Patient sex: M
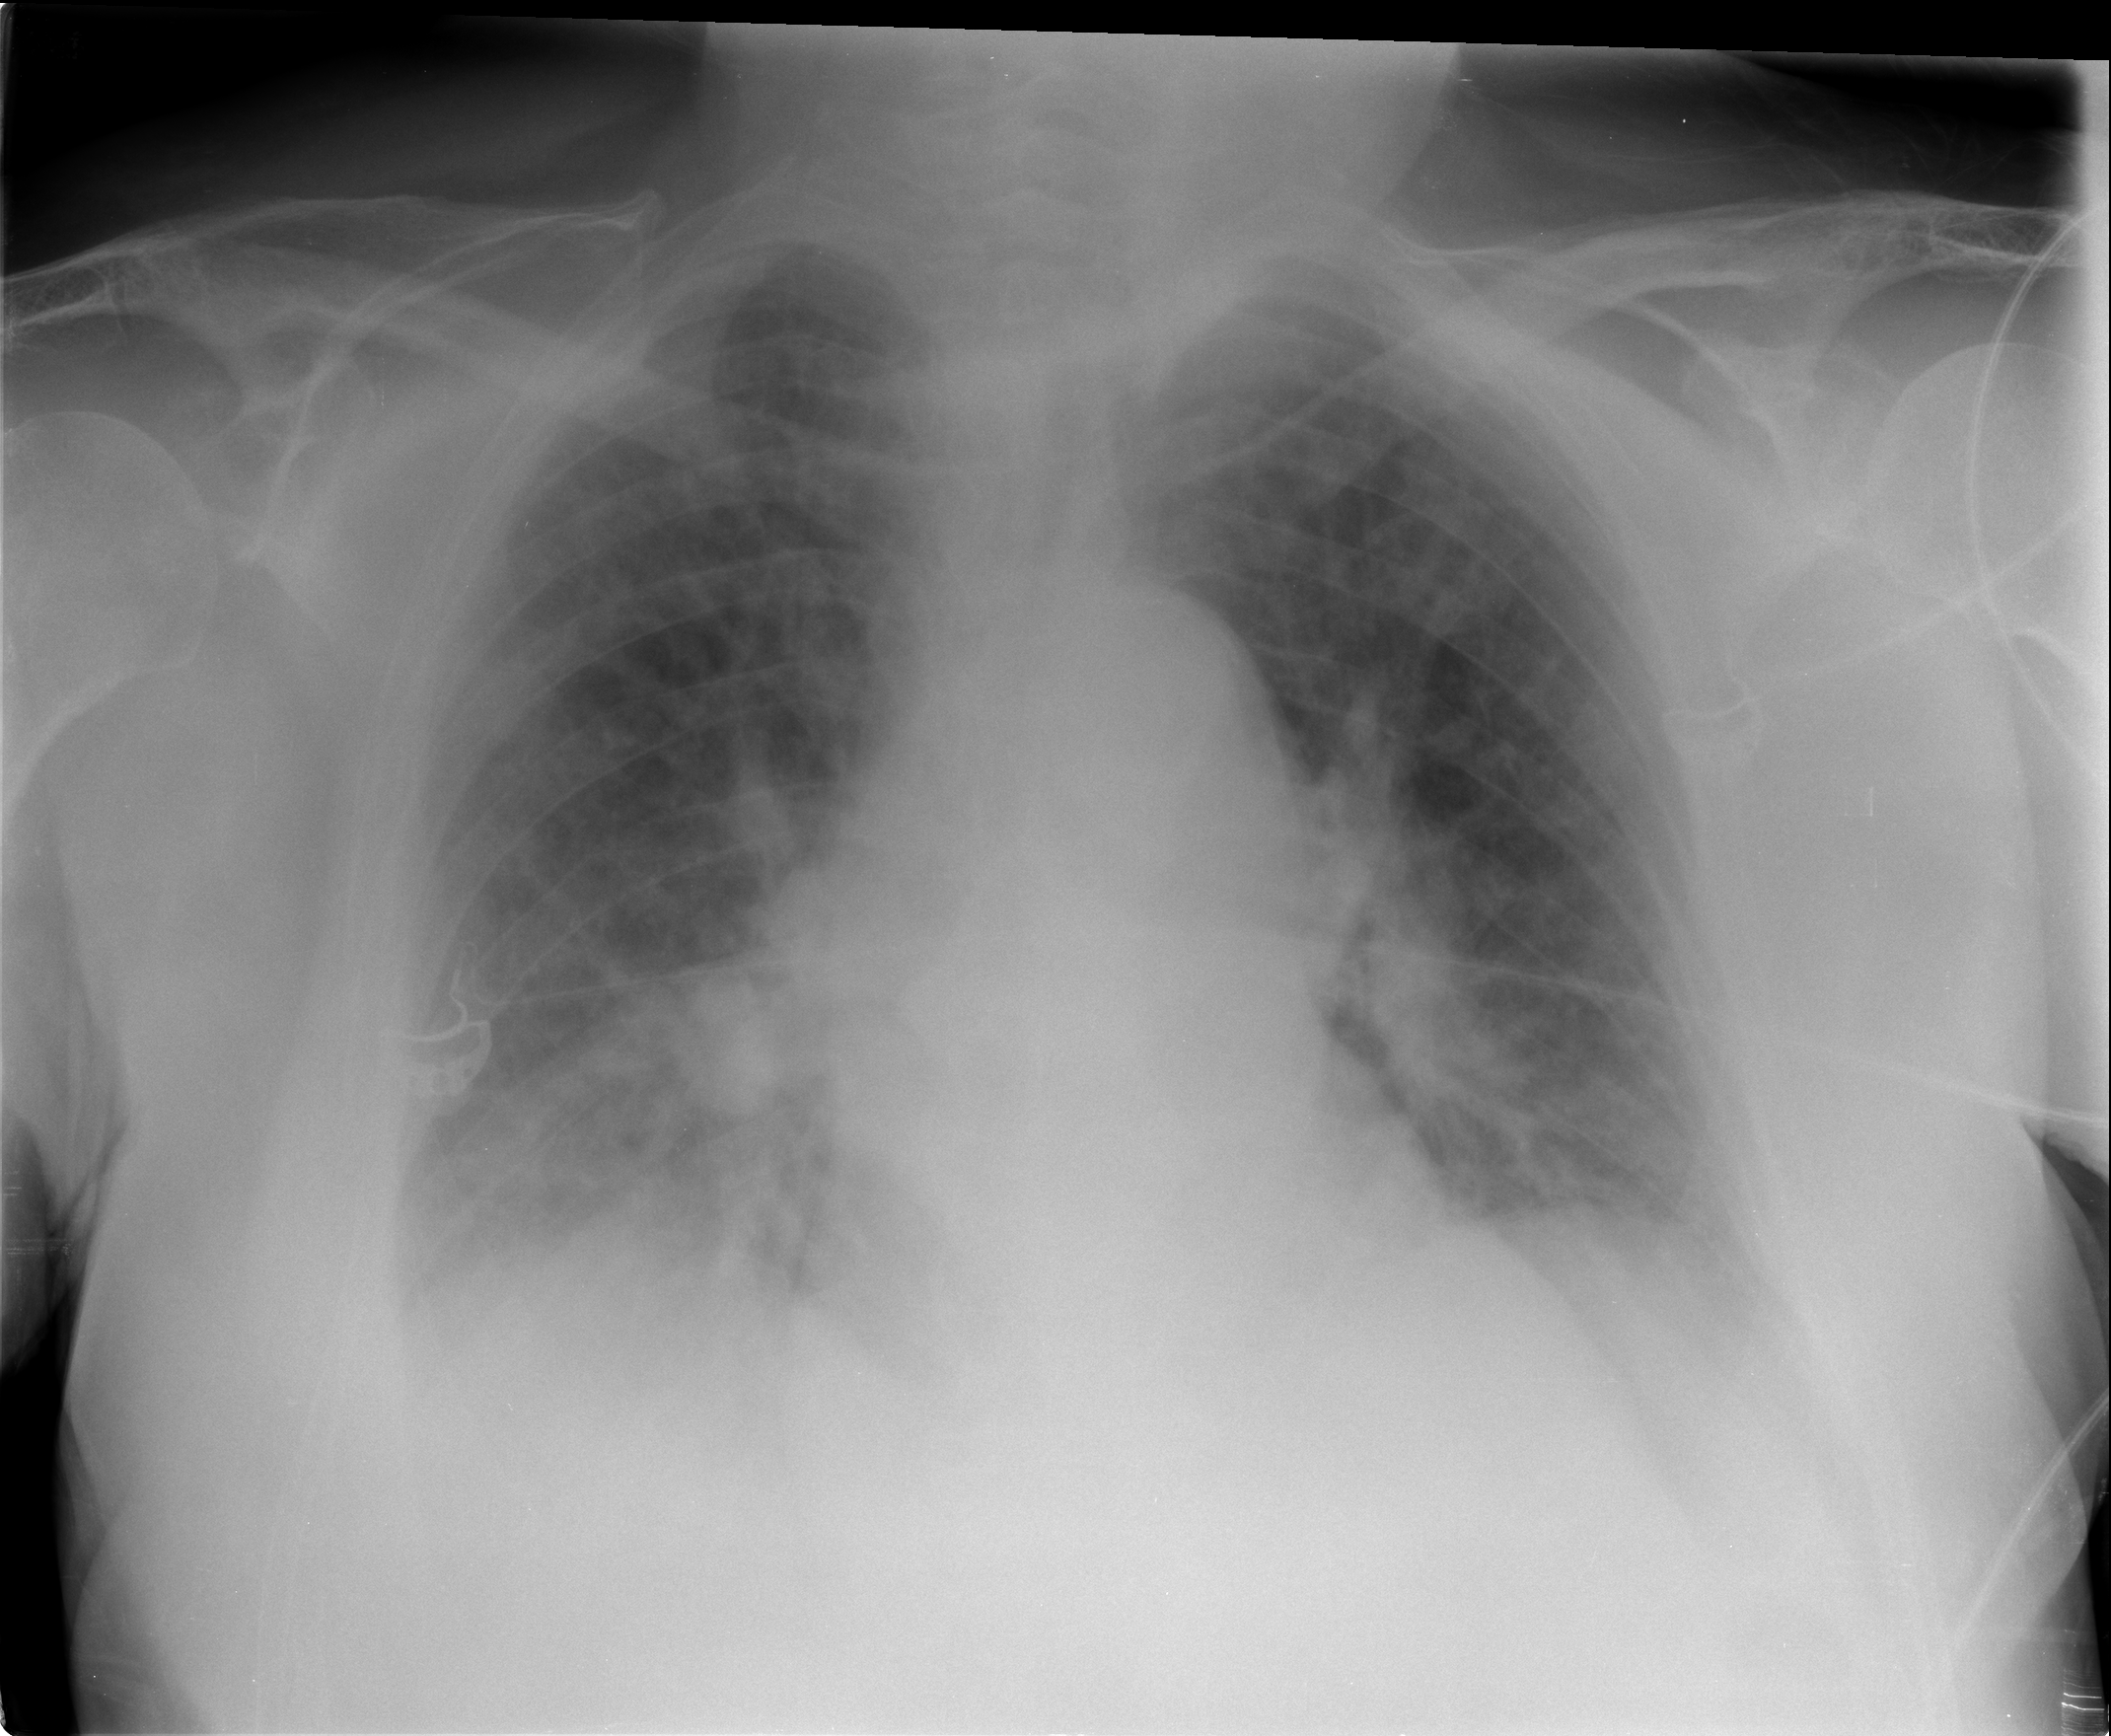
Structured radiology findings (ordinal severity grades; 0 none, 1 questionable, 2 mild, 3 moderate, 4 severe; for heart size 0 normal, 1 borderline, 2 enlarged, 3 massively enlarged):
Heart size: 0
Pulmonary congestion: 2
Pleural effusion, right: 2
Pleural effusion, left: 2
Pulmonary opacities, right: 3
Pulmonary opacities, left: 2
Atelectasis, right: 2
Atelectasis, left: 0